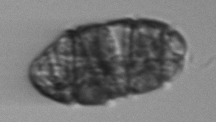
Label: Margalefidinium